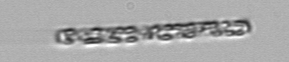
Label: Dactyliosolen_fragilissimus